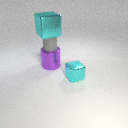
large purple metal cylinder below small gray rubber cylinder